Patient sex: F
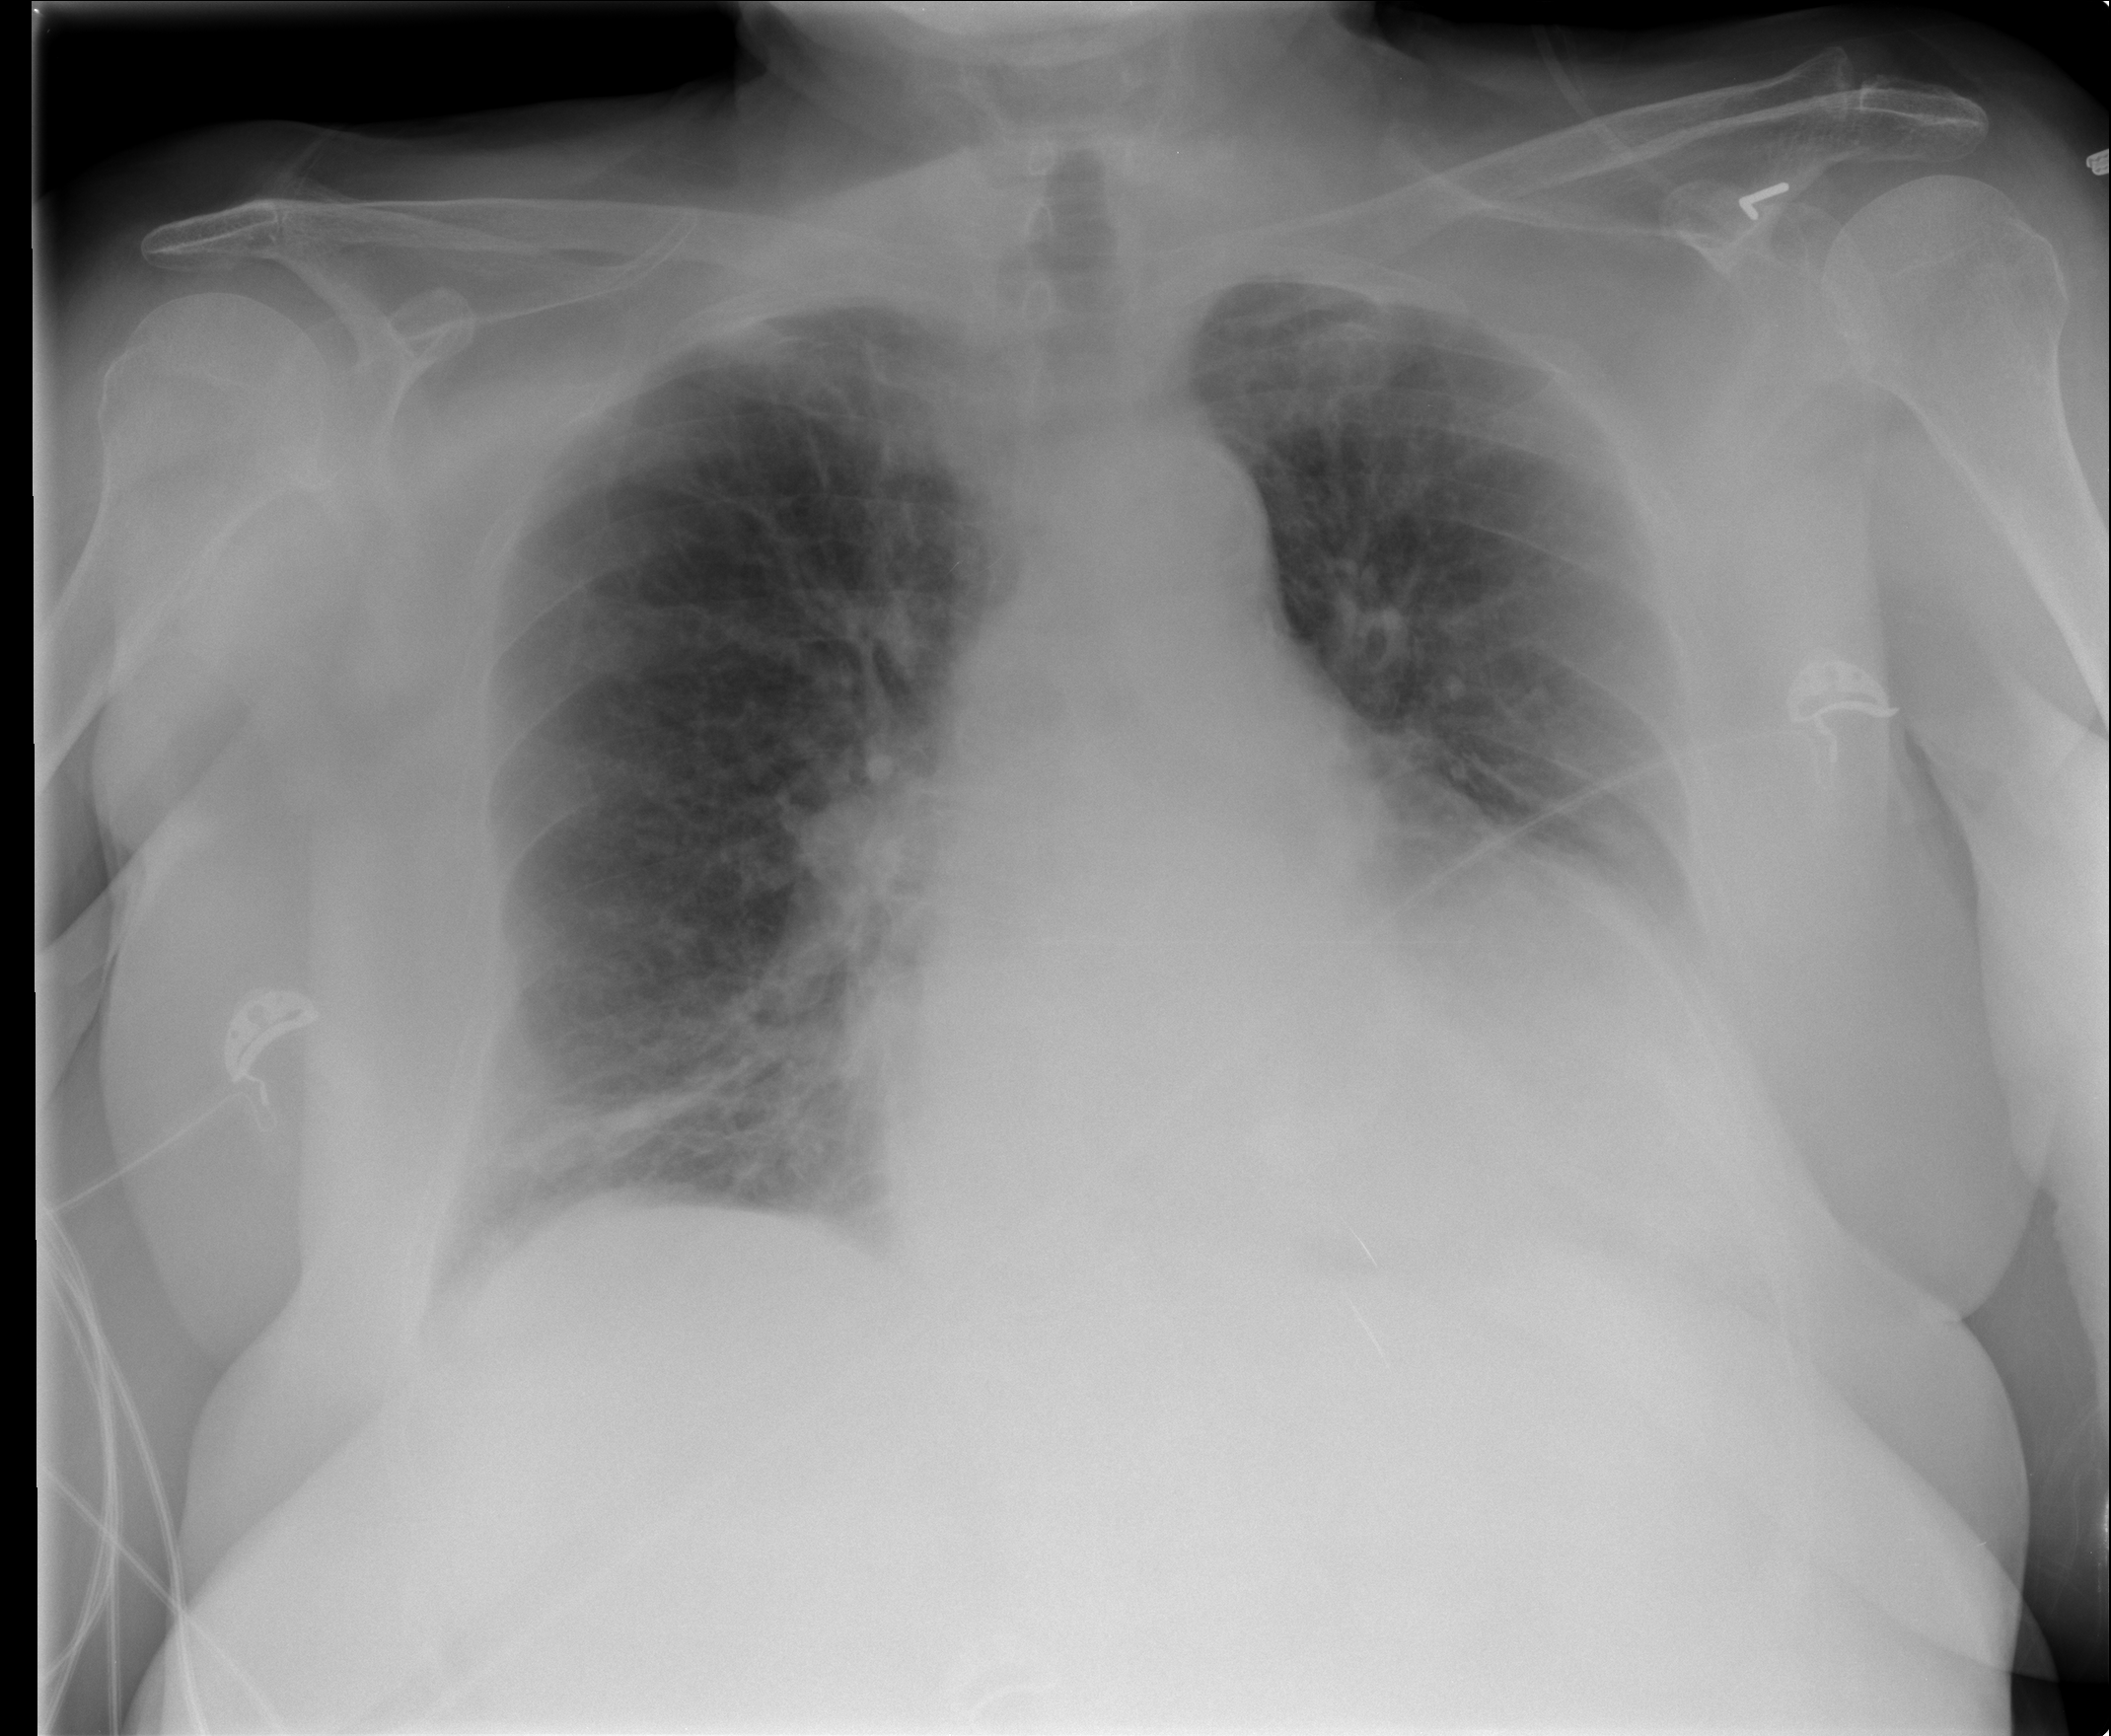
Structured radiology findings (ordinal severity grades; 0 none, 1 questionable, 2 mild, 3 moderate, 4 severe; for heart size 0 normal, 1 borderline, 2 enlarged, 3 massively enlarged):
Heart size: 2
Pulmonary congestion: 2
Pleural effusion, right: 0
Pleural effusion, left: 1
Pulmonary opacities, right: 2
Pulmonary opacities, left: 2
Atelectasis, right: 2
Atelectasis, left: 1